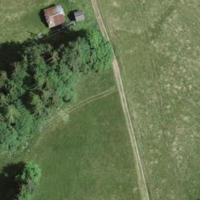
EUNIS habitat code: 25
Species observed at this site:
Silene dioica
Caltha palustris
Geum rivale